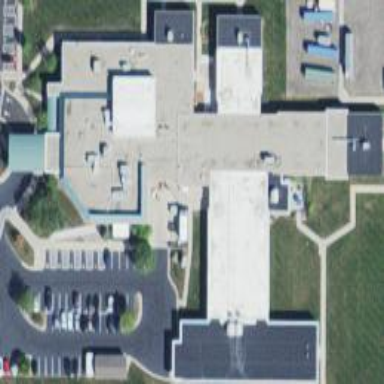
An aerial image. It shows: Hospital building.